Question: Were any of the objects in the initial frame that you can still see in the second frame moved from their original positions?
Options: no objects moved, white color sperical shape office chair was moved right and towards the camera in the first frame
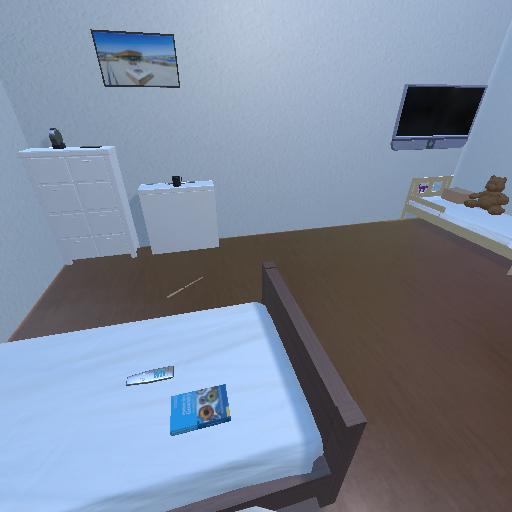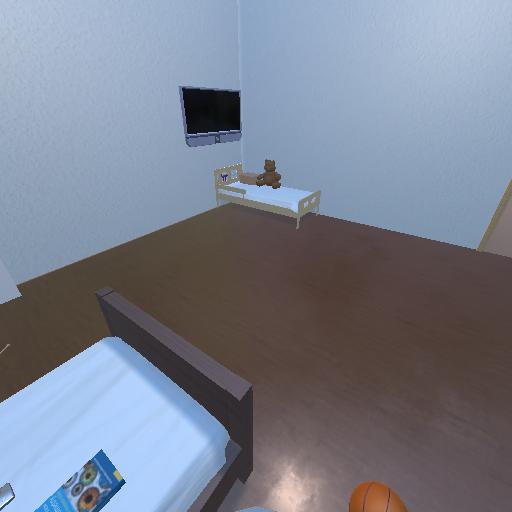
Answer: no objects moved